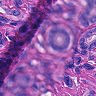
Metastatic tissue present: yes